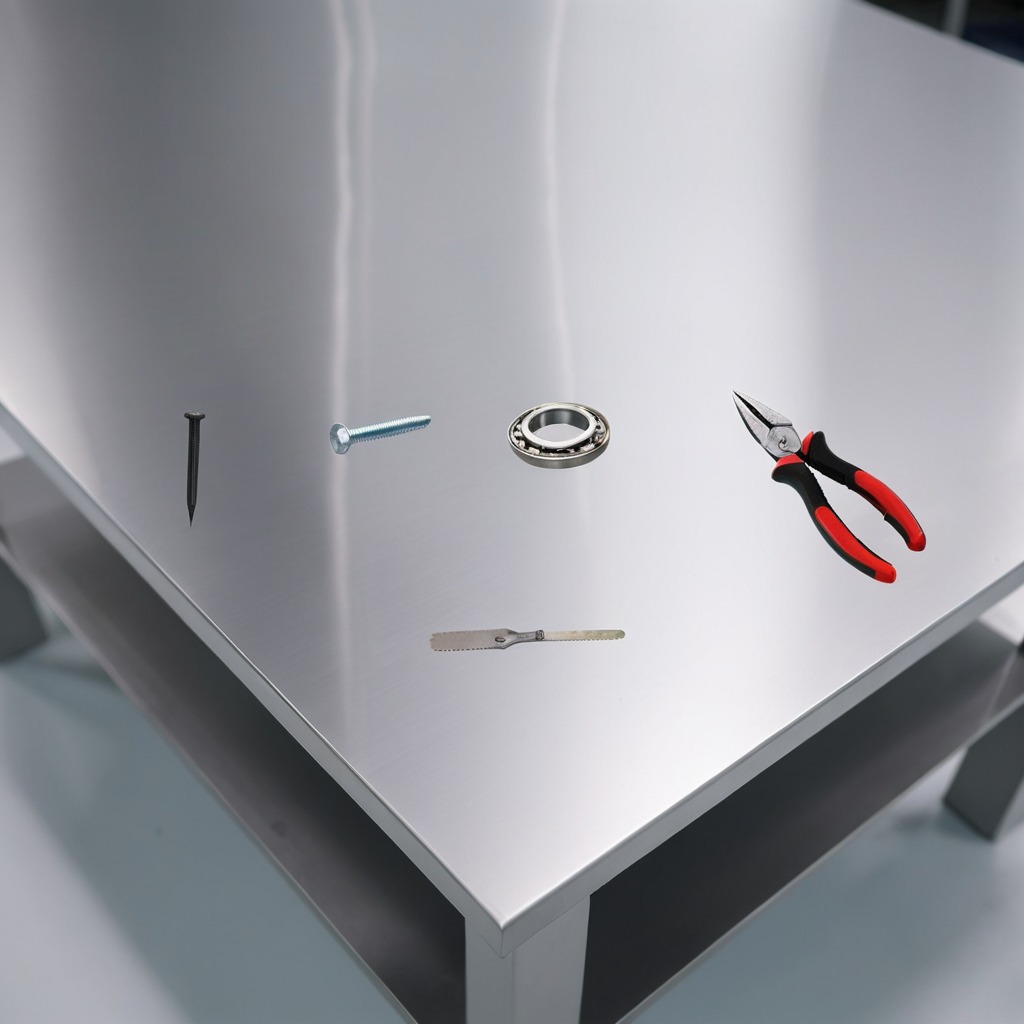
A metal ball bearing, a metal machine screw, an iron nail, a pair of pliers, and a handheld metal saw are lying on a stainless steel table in a high-end prototyping lab.